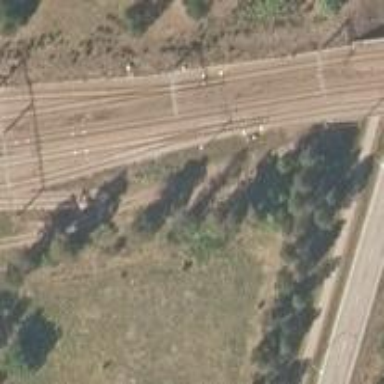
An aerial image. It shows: Railway with continuous electrified contact lines.